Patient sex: M
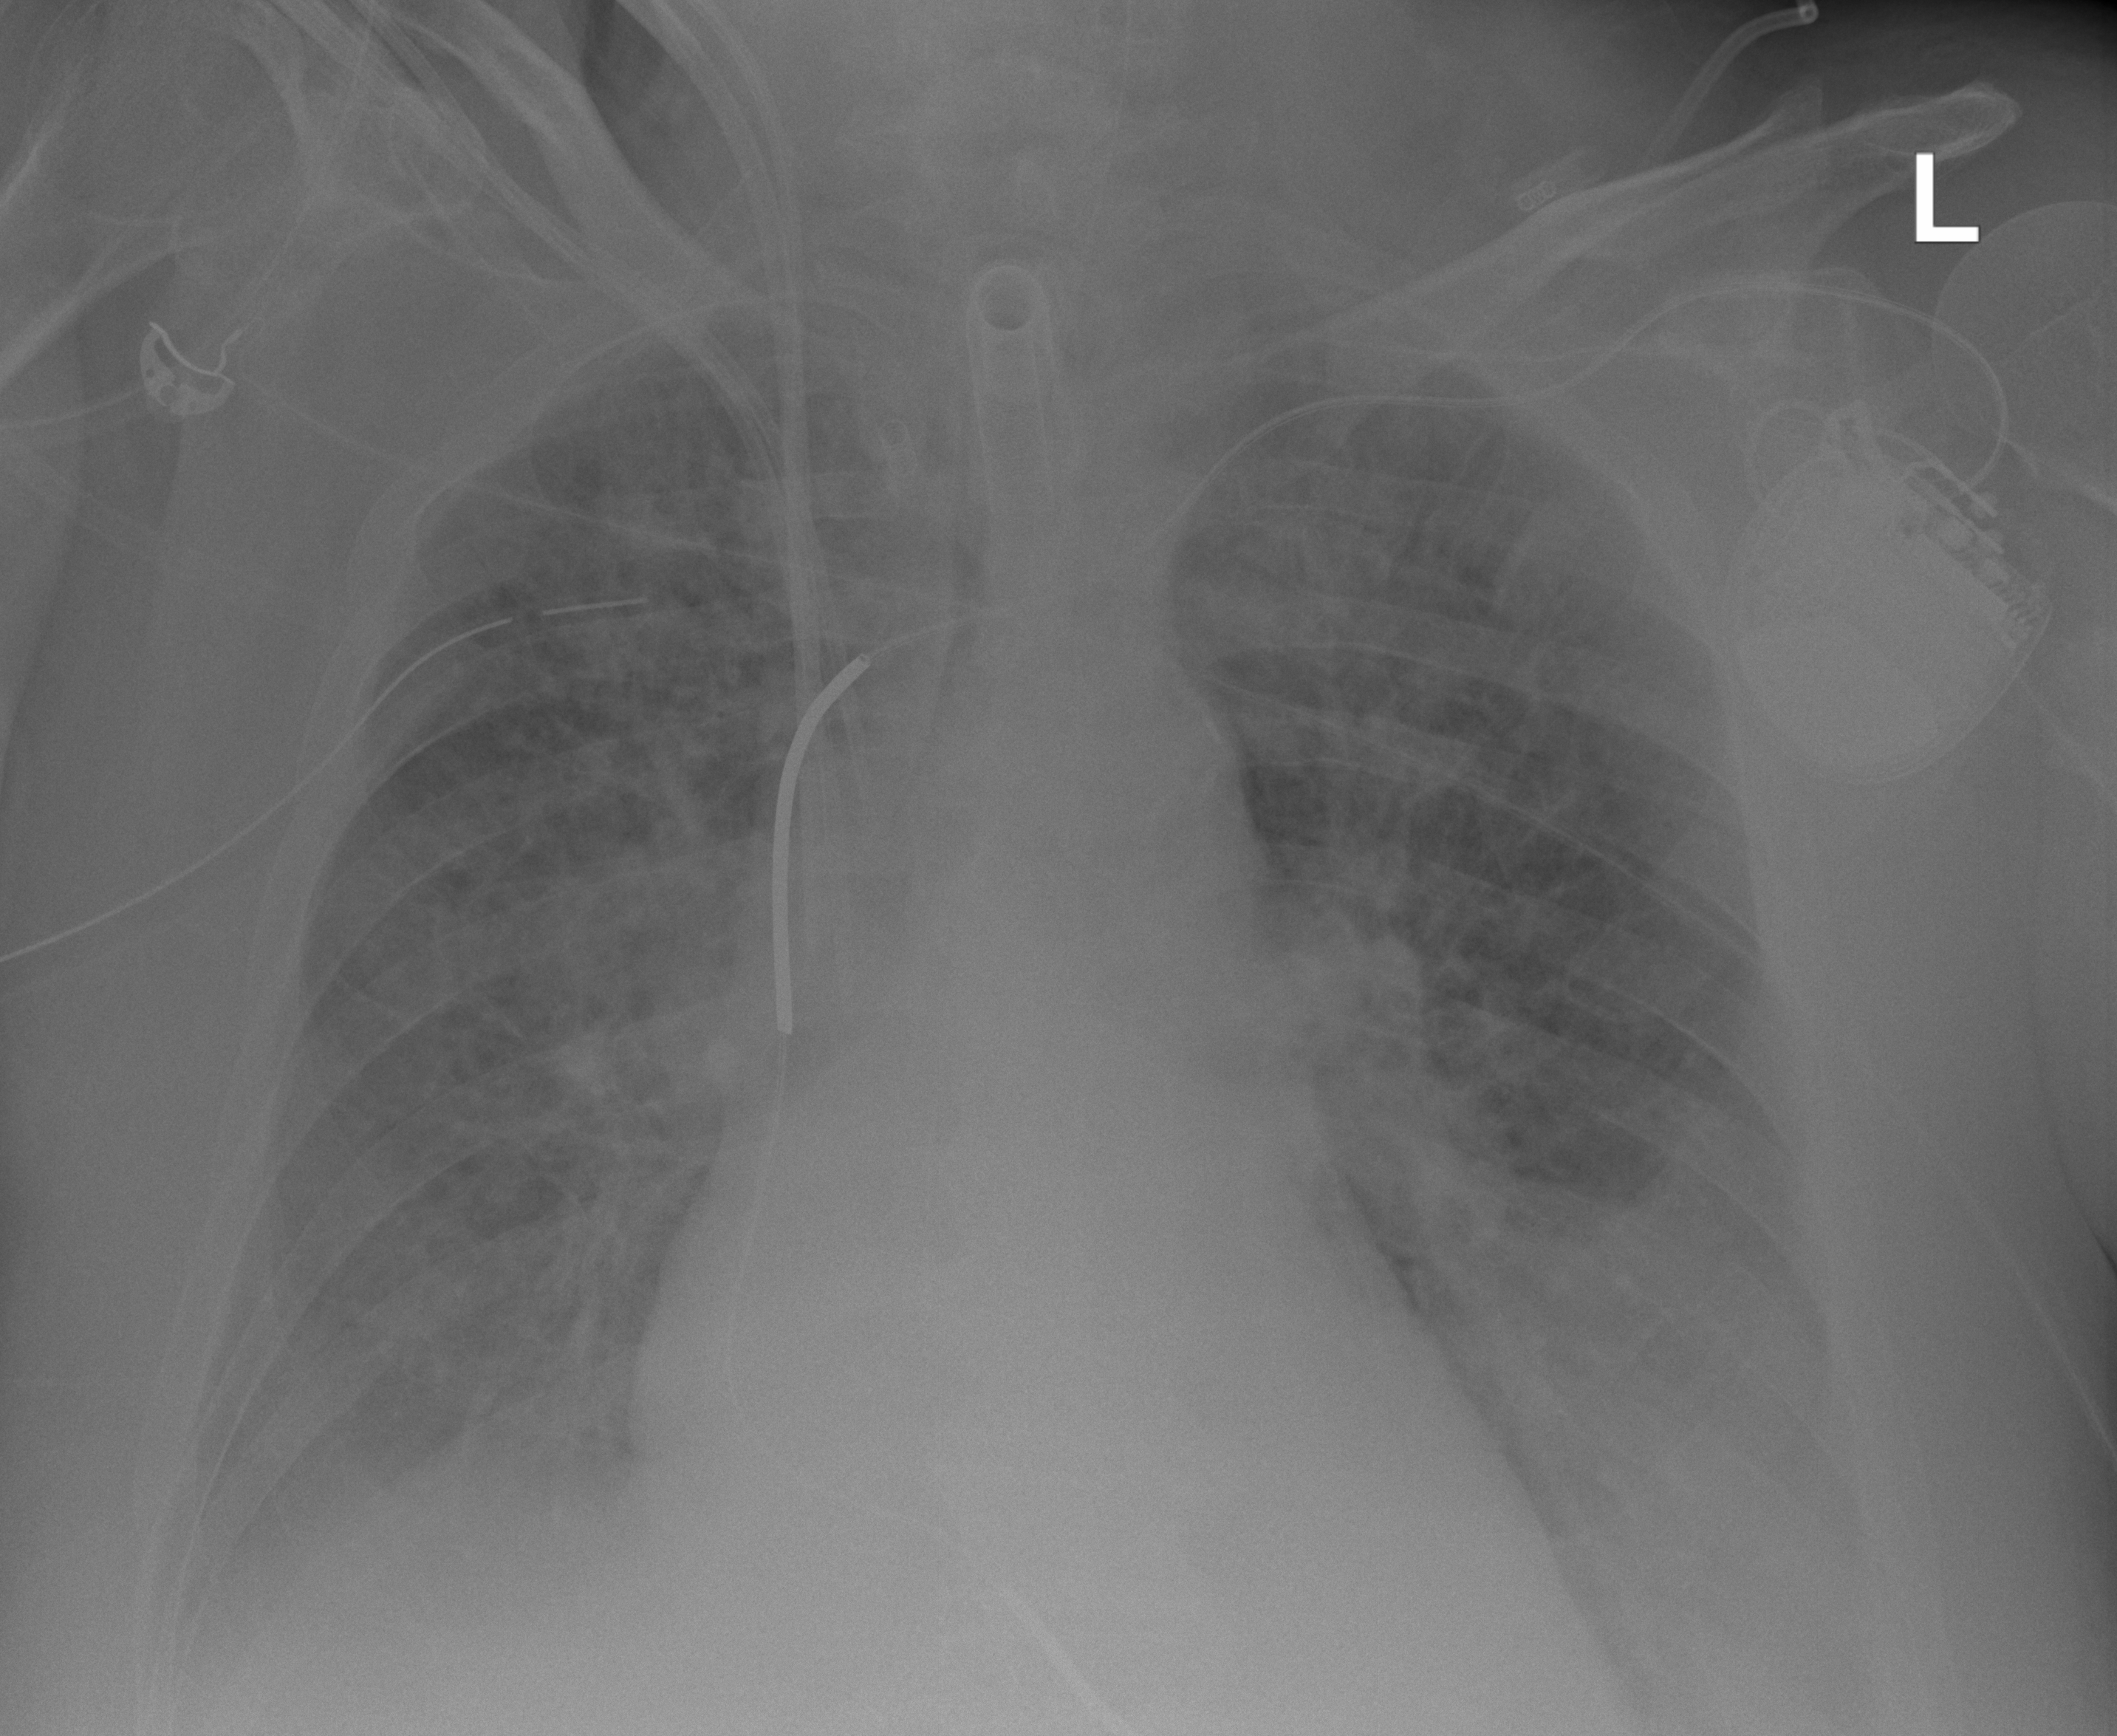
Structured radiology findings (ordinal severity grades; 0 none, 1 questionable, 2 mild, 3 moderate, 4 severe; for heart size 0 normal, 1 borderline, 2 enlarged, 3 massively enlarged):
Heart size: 2
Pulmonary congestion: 2
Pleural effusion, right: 2
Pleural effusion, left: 3
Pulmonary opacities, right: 3
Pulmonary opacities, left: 2
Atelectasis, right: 2
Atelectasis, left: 2